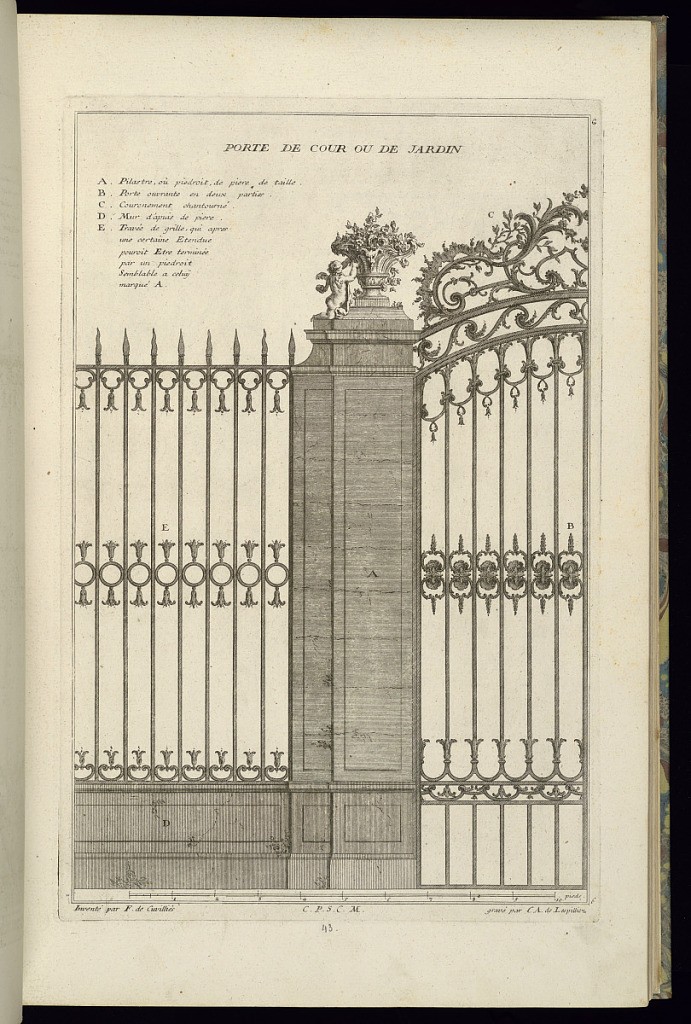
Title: Porte de Cour ou de Jardin
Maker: François de Cuvilliés the Elder, Belgian, 1695 - 1768
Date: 1745
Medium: Etching and engraving on off-white laid paper
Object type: Print
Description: Design for an iron gate, with the elements of its construction labeled in a key in the upper left. The plate is signed and numbered.